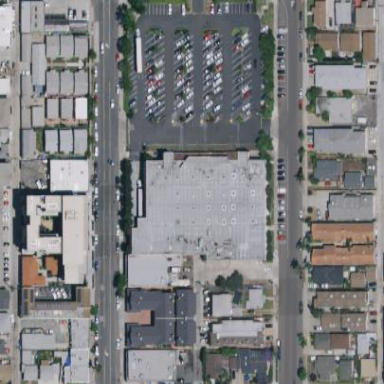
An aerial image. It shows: Building that houses supermarket.